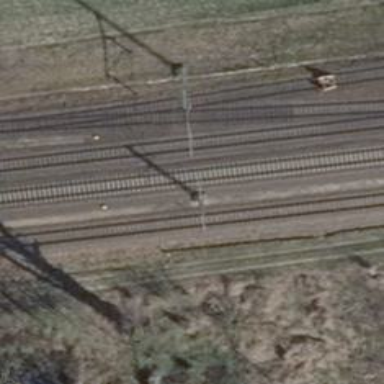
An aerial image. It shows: Siding railway line with electrified contact line for the trains.